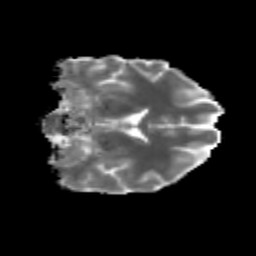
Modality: MD
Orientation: coronal
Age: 25
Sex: female
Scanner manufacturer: siemens
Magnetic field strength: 3 T
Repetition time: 3.5 s
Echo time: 0.125 s